Aerial crown-view tile of a tropical tree (Barro Colorado Island, Panama), acquired 20241216:
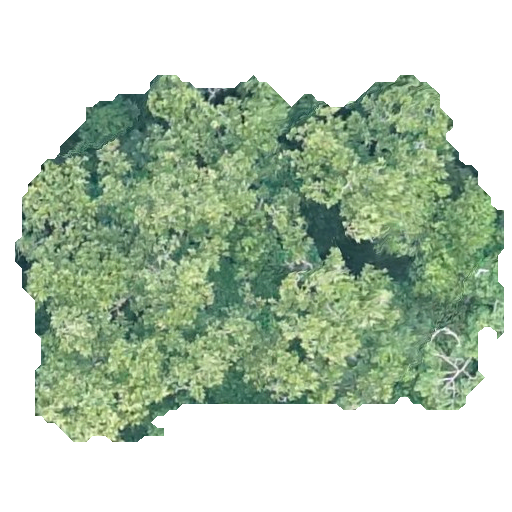
Species: Anacardium excelsum
GBIF accepted scientific name: Anacardium excelsum
Crown area: 203.398 m²